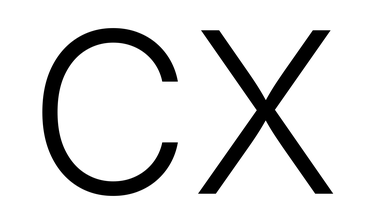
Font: Inter_Light